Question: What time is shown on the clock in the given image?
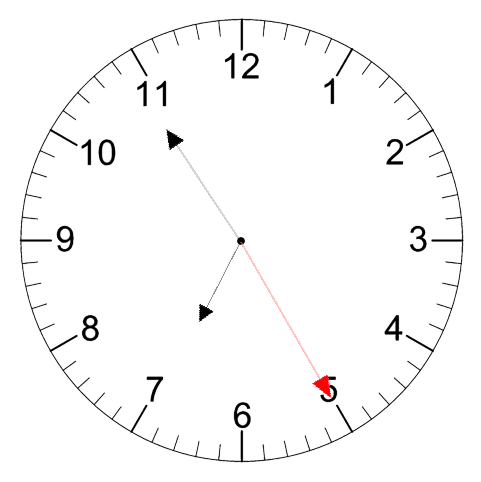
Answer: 06:54:25